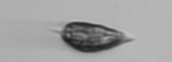
Label: Prorocentrum_triestinum